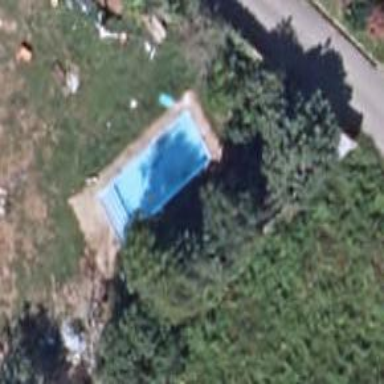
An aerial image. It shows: Swimming pool located in leisure land.